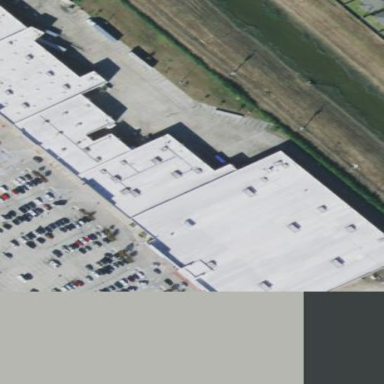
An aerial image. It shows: Retail building.